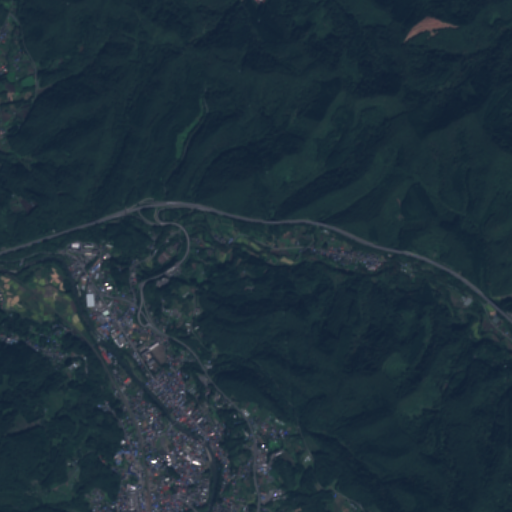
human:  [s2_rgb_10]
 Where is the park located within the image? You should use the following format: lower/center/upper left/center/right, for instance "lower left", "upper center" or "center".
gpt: The park is located in the lower left of the image.
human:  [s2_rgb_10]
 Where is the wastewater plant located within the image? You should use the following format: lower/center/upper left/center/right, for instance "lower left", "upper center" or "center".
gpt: The wastewater plant is located in the center of the image.
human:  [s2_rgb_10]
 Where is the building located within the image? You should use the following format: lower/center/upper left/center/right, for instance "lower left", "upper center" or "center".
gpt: There is no building in the image.